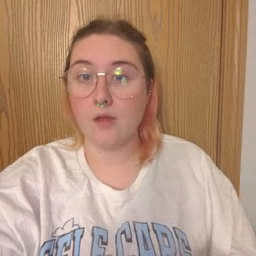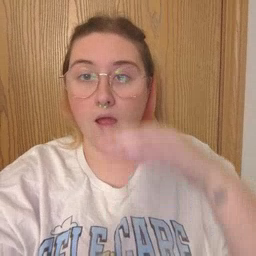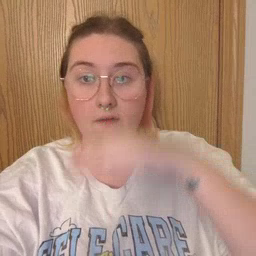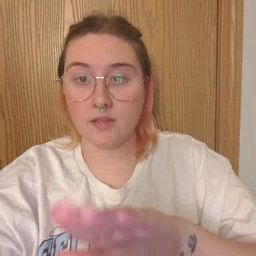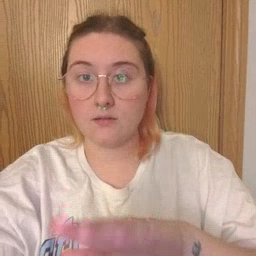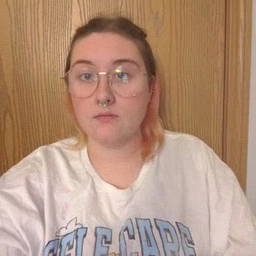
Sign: elephant